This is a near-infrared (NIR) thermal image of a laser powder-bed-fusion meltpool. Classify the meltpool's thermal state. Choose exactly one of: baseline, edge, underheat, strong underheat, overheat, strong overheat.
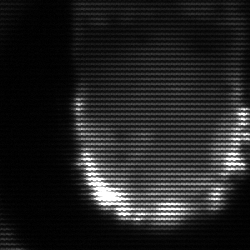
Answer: baseline